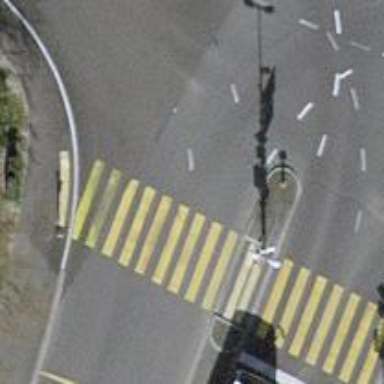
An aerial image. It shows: Crossing equipped with traffic signals. It is zebra crossing.